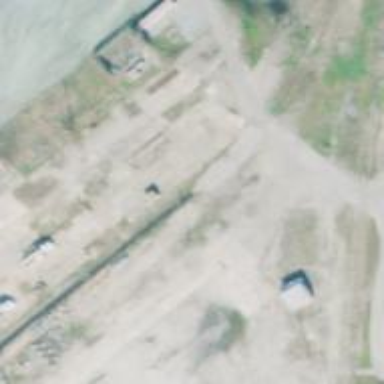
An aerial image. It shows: Abandoned railway yard.